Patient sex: M
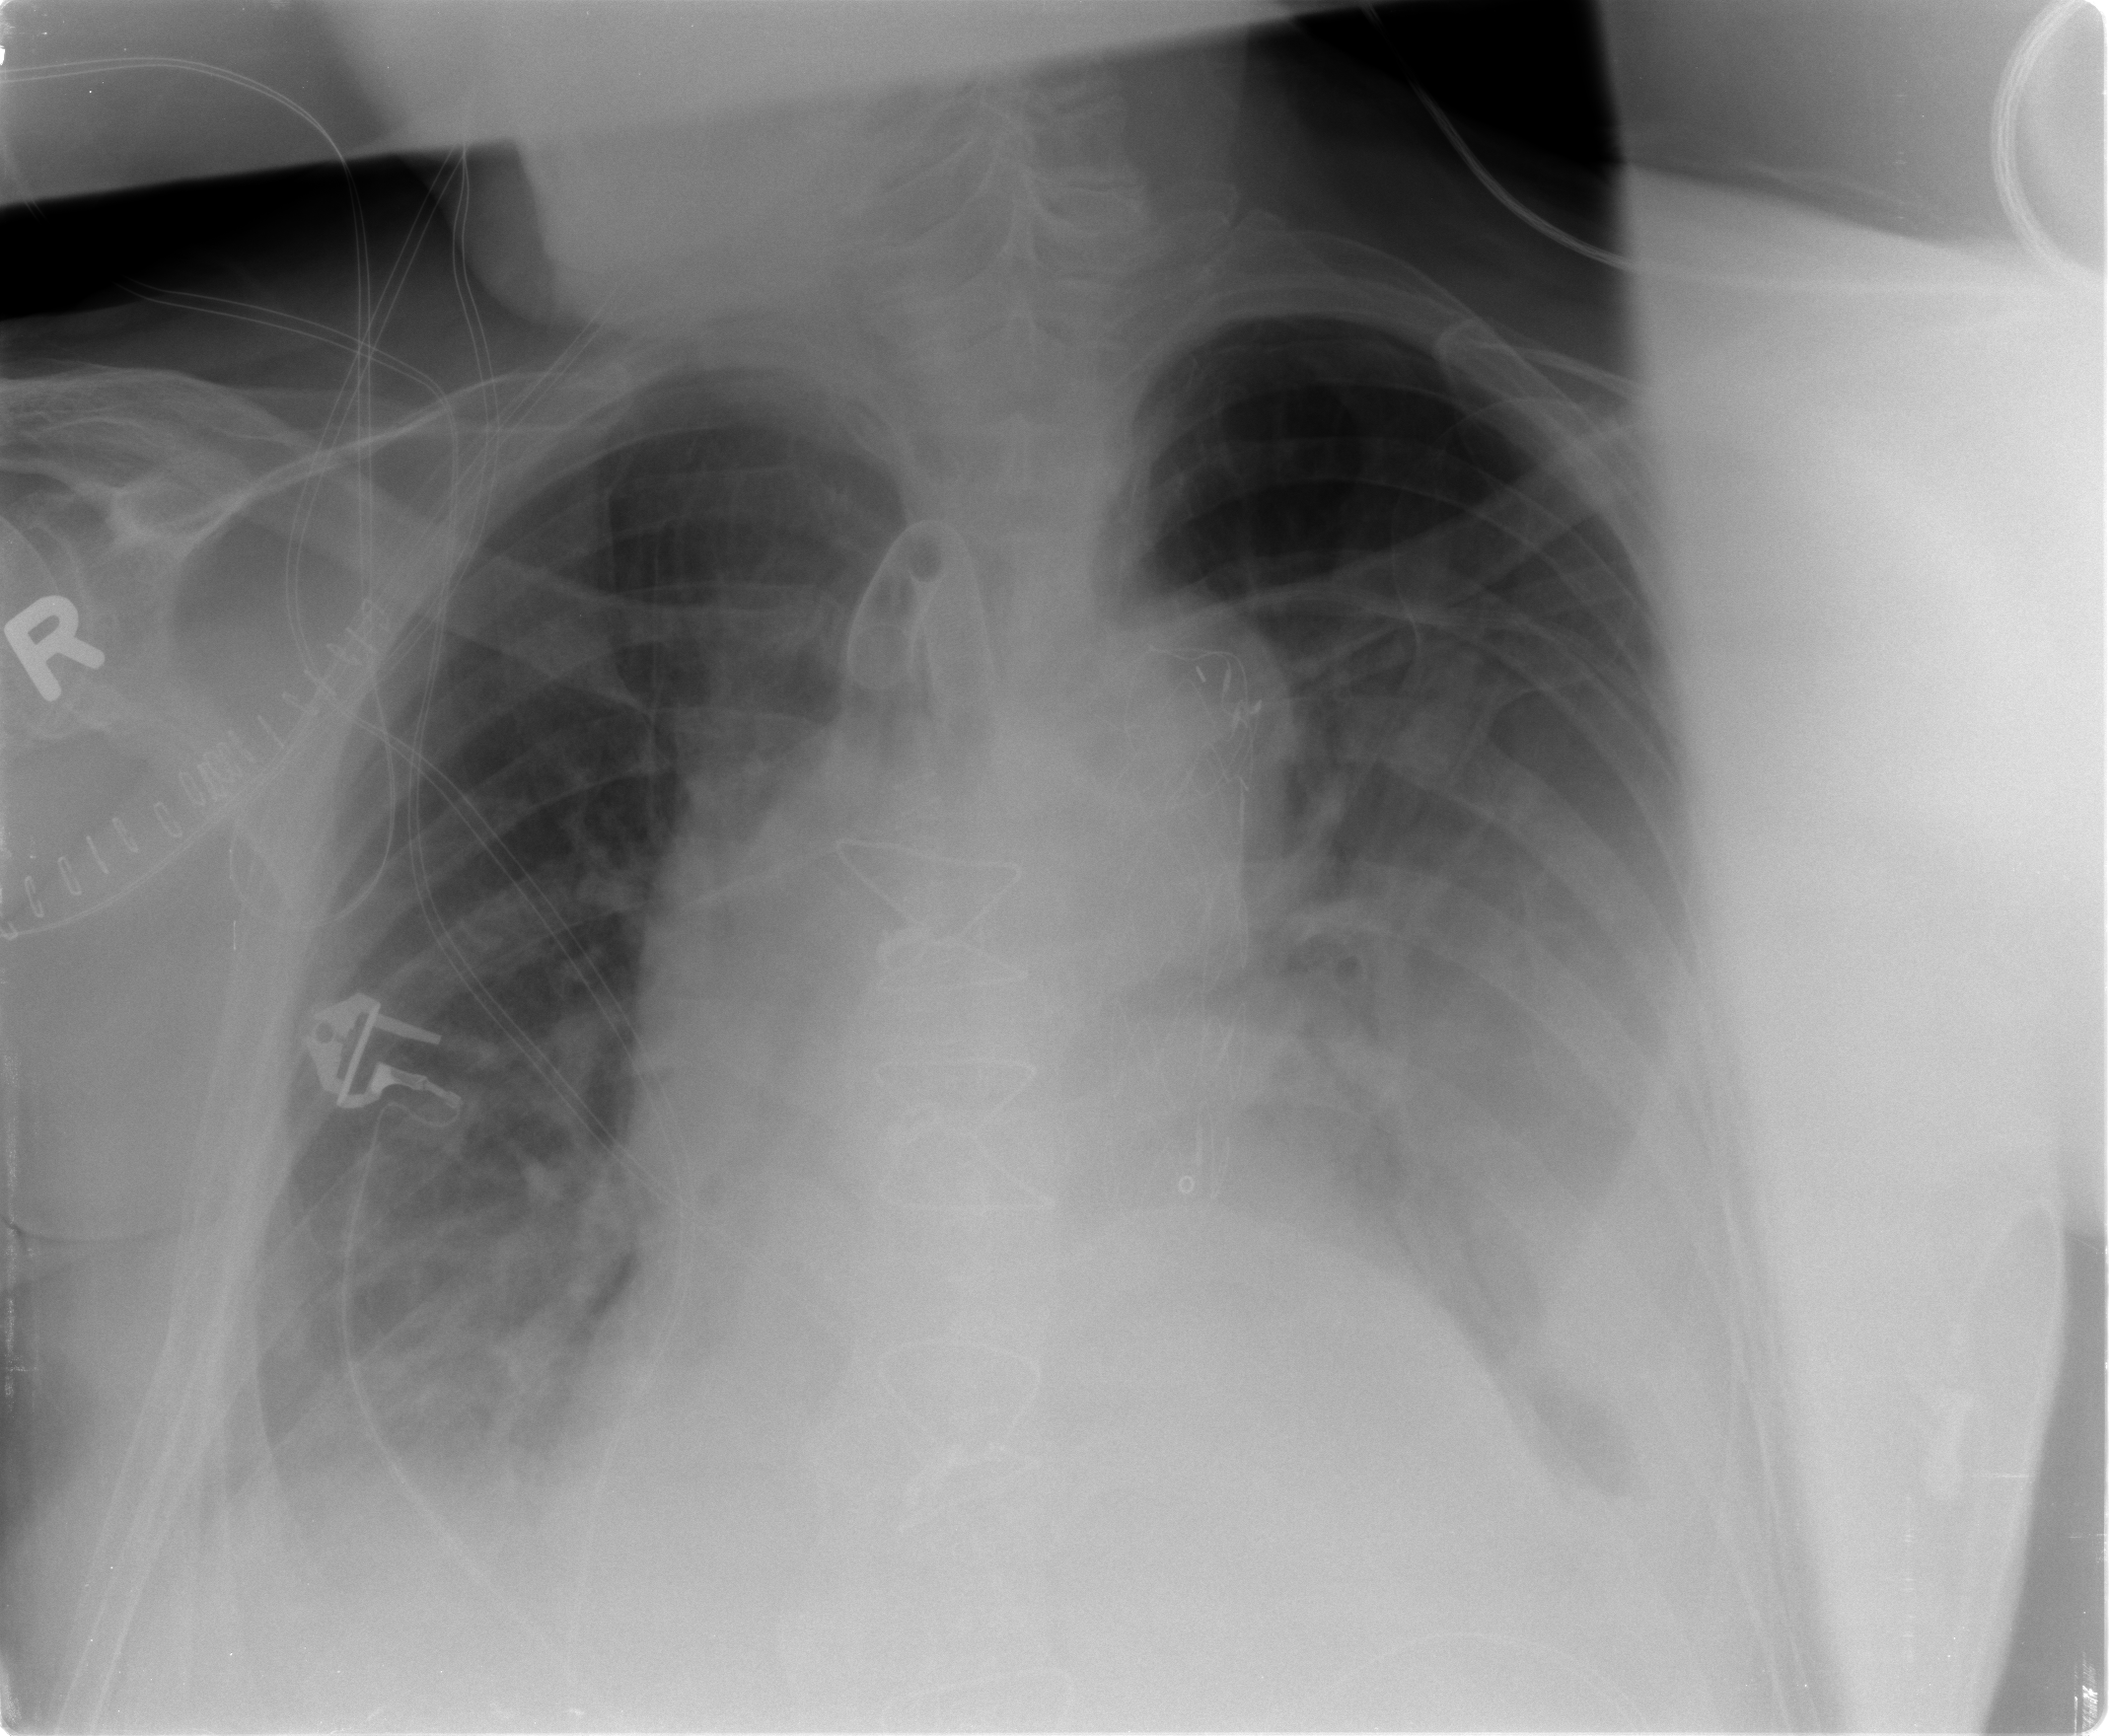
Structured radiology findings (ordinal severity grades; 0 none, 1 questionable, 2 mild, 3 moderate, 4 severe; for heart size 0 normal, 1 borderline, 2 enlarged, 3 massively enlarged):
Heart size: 2
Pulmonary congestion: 2
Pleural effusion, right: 0
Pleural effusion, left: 3
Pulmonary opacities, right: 2
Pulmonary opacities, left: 1
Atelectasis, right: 1
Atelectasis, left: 2